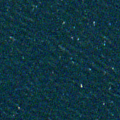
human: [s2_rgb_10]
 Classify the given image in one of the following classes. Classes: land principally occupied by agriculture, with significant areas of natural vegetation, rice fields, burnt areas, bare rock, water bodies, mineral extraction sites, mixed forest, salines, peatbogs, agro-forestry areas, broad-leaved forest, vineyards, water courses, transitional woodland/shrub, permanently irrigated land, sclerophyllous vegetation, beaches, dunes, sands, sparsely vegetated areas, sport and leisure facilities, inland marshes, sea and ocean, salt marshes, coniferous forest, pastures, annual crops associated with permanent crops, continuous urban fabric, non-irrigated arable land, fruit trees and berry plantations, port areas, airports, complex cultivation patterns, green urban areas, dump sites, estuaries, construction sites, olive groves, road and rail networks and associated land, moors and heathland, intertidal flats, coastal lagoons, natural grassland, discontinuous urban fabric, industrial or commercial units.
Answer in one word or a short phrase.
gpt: sea and ocean